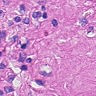
Metastatic tissue present: no